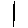
Label: line